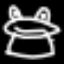
Label: frog